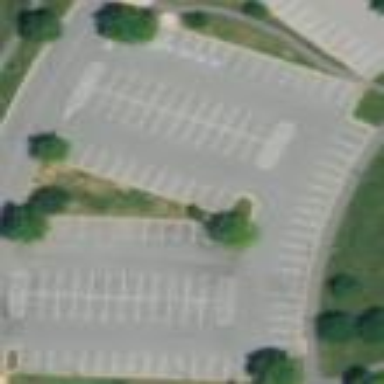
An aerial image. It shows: Parking area.